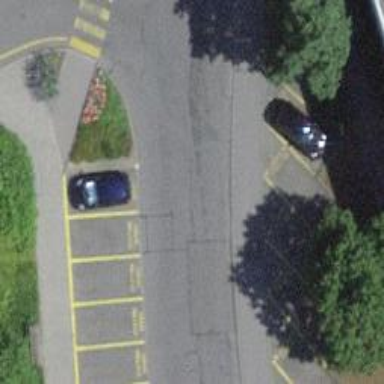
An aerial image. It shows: Sidewalk along the footway.